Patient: sex F, age 67
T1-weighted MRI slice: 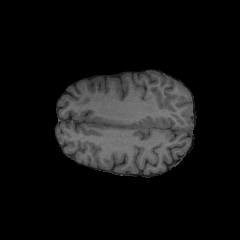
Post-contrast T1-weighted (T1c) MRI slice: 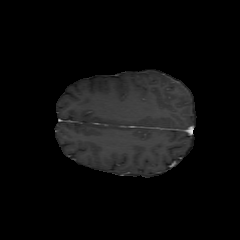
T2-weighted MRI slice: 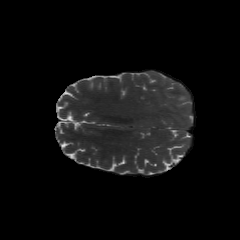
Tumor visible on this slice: yes
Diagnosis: Glioblastoma, IDH-wildtype
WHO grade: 4